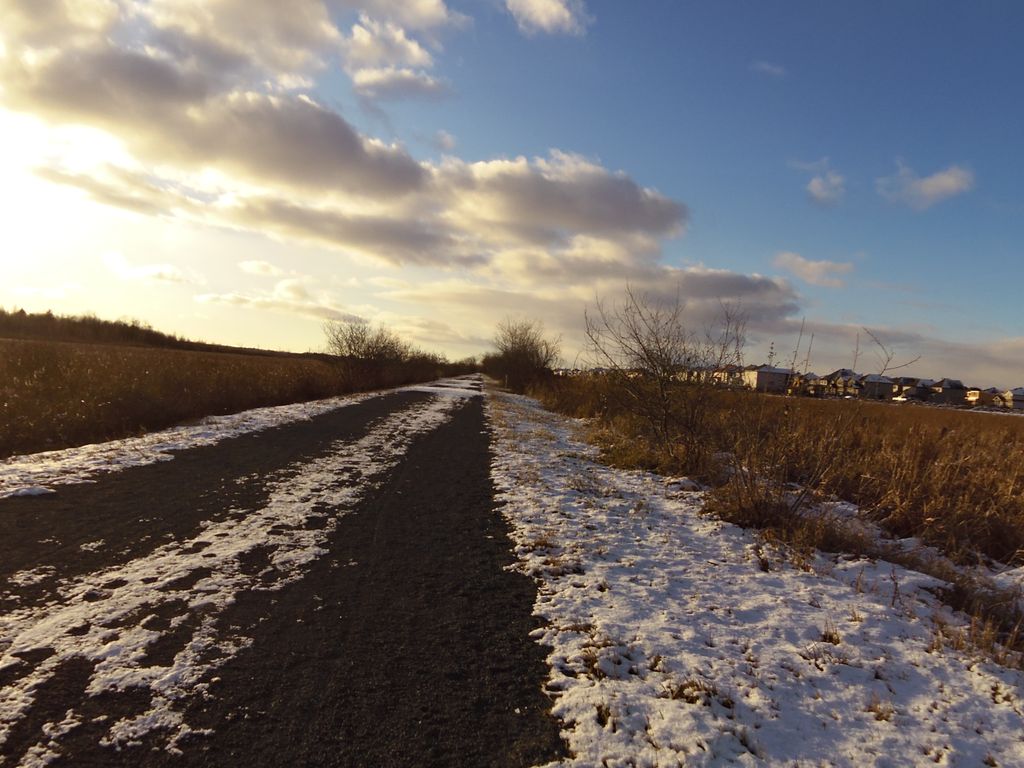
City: ottawa-gatineau